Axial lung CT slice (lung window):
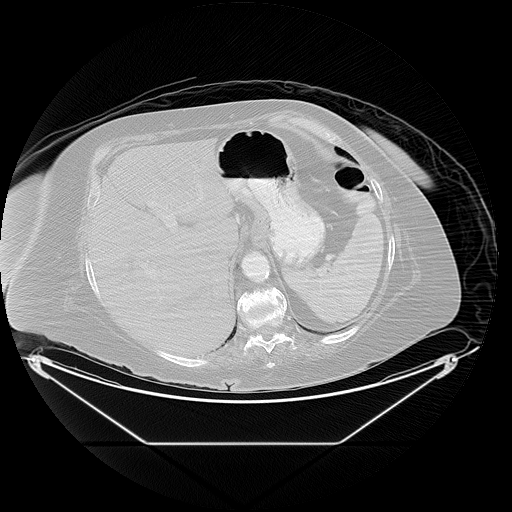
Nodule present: no